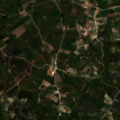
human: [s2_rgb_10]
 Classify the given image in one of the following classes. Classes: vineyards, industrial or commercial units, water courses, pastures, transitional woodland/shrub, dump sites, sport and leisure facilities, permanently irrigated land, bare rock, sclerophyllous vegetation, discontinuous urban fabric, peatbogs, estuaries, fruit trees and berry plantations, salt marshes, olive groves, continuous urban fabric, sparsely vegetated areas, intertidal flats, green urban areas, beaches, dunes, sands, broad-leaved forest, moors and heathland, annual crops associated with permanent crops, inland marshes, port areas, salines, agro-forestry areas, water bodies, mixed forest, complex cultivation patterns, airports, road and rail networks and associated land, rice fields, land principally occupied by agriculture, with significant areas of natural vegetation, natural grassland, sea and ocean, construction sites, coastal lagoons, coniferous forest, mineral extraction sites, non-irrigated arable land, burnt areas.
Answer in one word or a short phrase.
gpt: discontinuous urban fabric, olive groves, land principally occupied by agriculture, with significant areas of natural vegetation